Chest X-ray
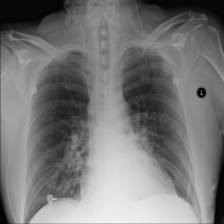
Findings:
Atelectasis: positive
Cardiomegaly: negative
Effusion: negative
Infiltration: negative
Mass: negative
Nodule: negative
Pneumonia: negative
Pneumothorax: negative
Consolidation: negative
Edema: negative
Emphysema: negative
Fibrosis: negative
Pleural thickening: negative
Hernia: negative